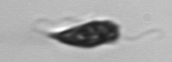
Label: Euglena